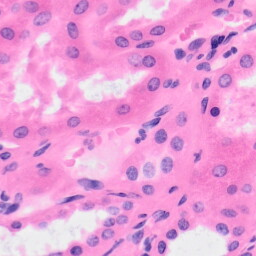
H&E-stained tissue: Kidney